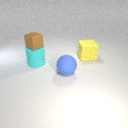
large cyan rubber cylinder in front of large yellow rubber cube